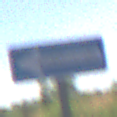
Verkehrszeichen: EinbahnstrasseLinksweisend
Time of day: Midday
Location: Roofed (Underpass)
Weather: Clear
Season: NotSpecified
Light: Natural